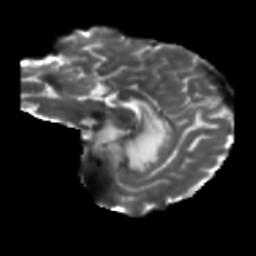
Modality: T2w
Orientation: sagittal
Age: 46
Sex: male
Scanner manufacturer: siemens
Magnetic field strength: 3 T
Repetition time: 5.47 s
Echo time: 0.0854 s